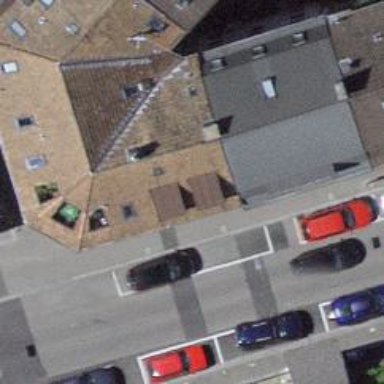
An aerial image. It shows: Public surveillance system is in place.